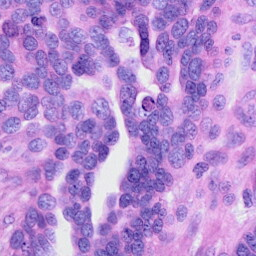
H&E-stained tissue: Ovarian